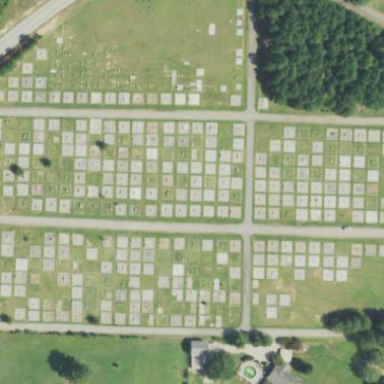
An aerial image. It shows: Grave yard.